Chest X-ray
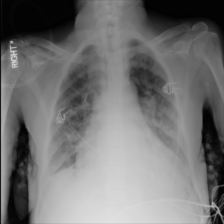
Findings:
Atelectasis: negative
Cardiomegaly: positive
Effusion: negative
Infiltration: positive
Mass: negative
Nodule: negative
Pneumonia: negative
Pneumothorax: negative
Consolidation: negative
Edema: negative
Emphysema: negative
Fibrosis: negative
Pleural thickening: negative
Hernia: negative